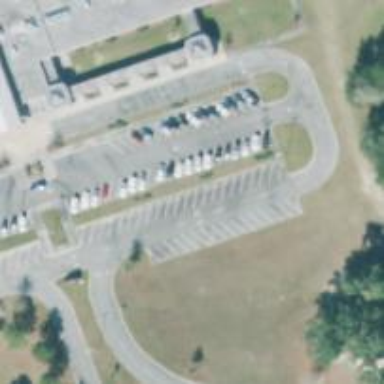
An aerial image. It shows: Parking space.